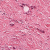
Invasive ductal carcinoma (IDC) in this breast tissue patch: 1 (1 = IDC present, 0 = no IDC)